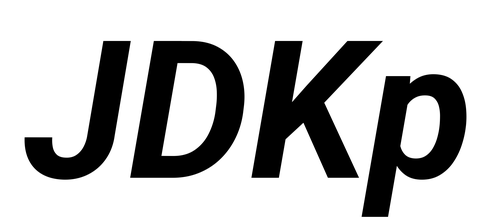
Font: Roboto-Italic_Bold_Italic